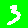
Digit: 3